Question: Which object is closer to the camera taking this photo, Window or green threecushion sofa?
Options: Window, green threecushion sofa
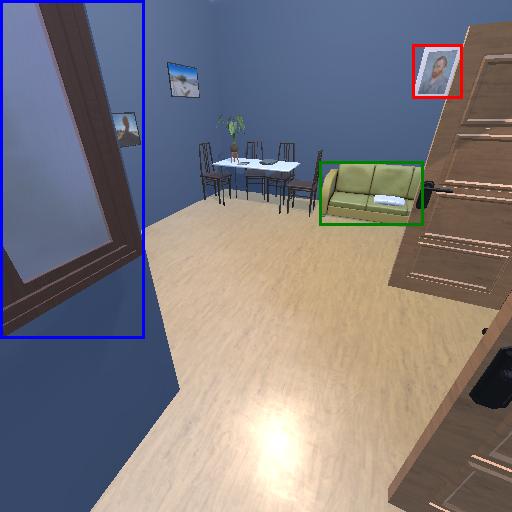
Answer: Window